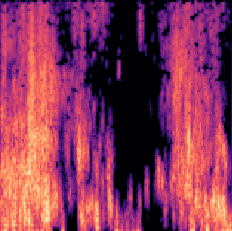
Sound class: Sea waves